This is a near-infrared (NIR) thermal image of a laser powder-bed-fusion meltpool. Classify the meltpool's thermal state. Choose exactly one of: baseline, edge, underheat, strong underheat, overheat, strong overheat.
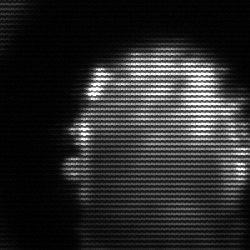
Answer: baseline